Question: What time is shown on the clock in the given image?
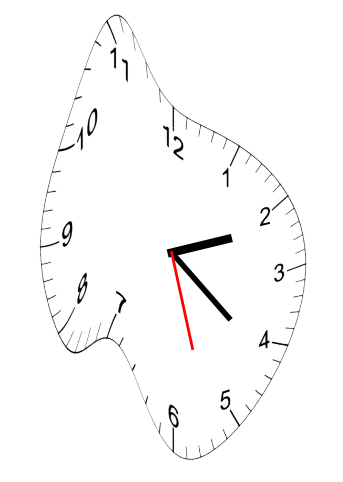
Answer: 02:21:27